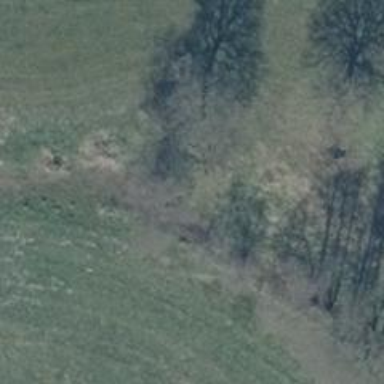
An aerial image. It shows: Row of trees in natural setting.